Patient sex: M
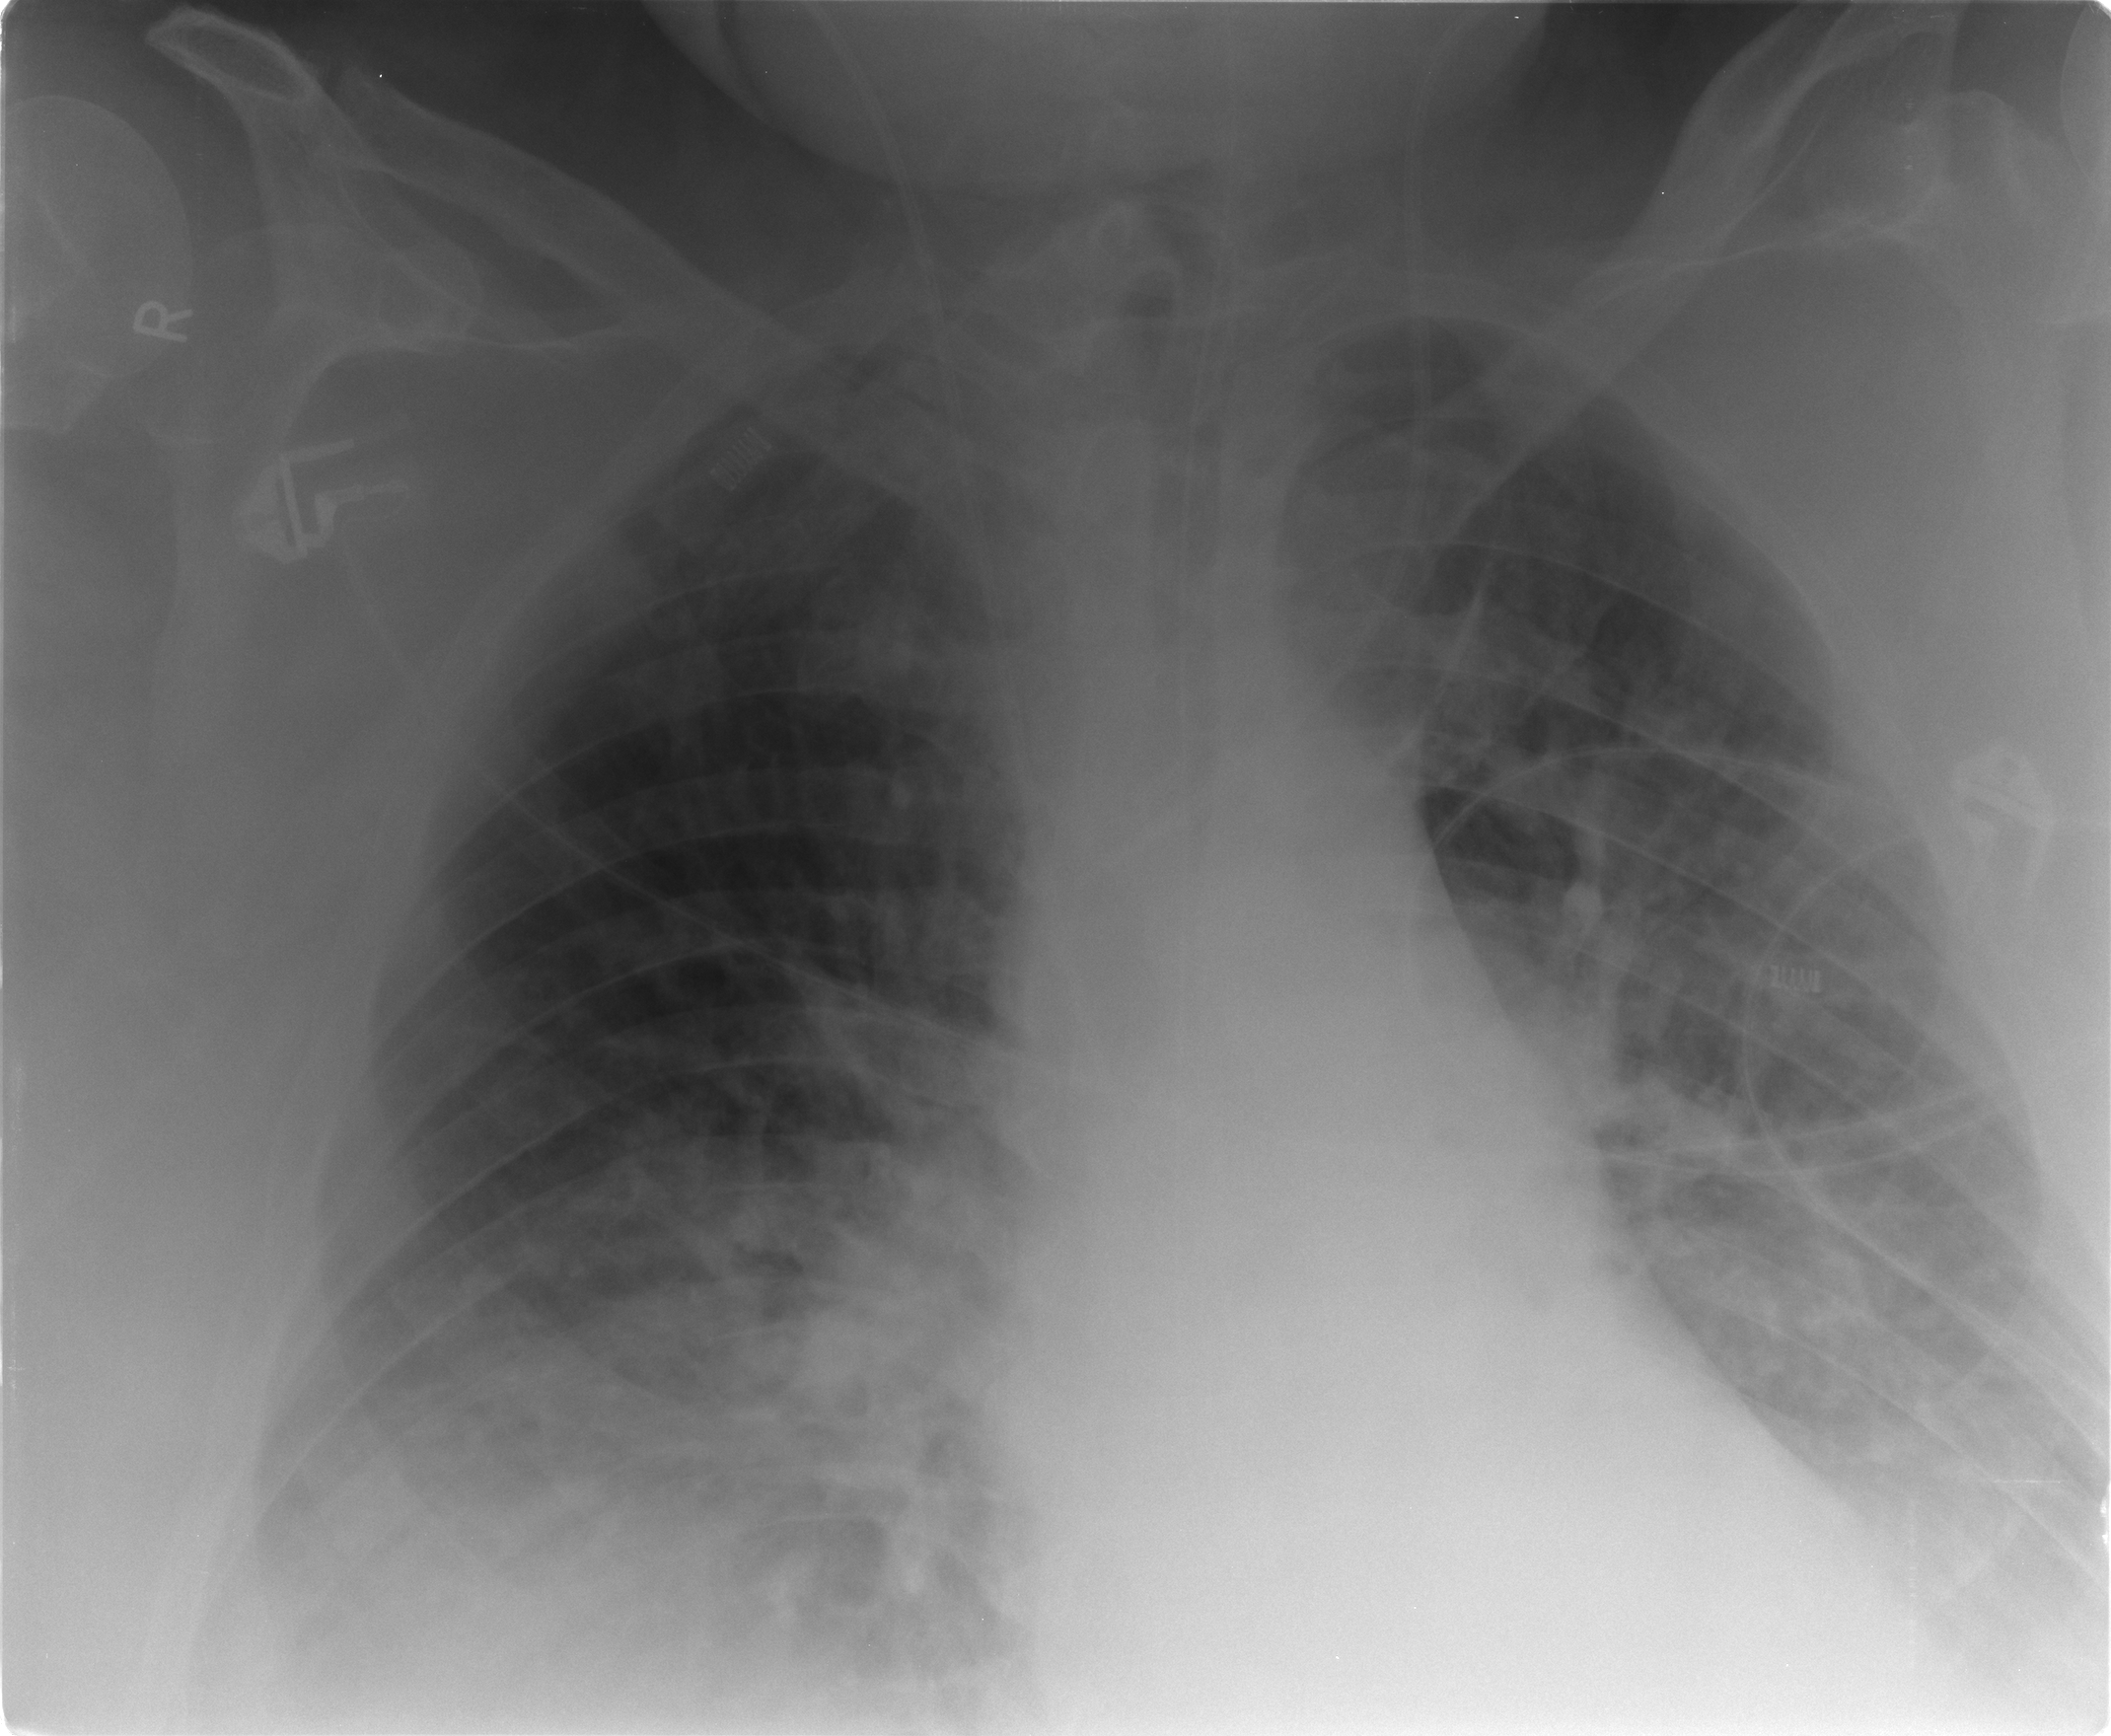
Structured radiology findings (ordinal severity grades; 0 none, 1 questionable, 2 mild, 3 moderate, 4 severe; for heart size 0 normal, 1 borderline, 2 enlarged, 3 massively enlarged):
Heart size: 2
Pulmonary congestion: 2
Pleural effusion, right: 2
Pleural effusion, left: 0
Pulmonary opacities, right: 2
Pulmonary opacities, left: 2
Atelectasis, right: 2
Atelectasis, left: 2